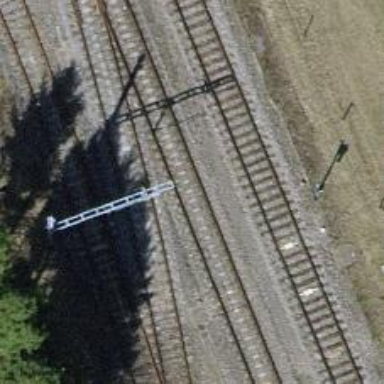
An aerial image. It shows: Single-track electrified railway with contact line. It is spur line for service.